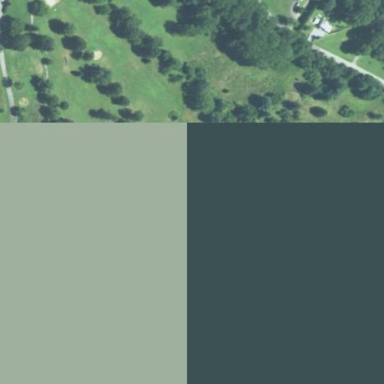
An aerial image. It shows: Golf course surrounded by greenery.